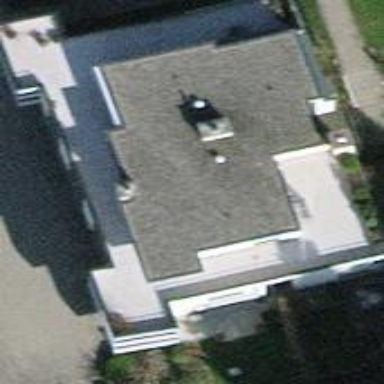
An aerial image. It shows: Flat roof forming part of building.